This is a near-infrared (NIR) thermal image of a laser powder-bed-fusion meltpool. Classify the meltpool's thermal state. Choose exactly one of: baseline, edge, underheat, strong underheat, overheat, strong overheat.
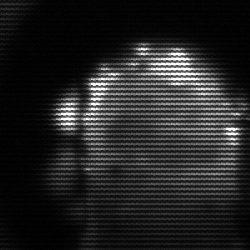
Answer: baseline